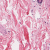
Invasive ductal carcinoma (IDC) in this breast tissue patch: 0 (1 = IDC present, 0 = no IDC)